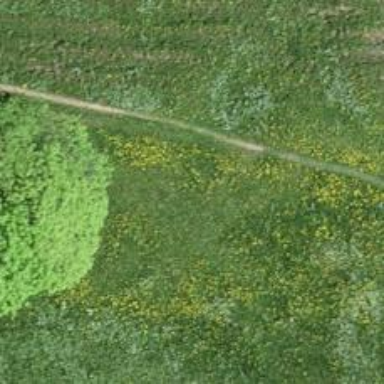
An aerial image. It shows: Grass path.